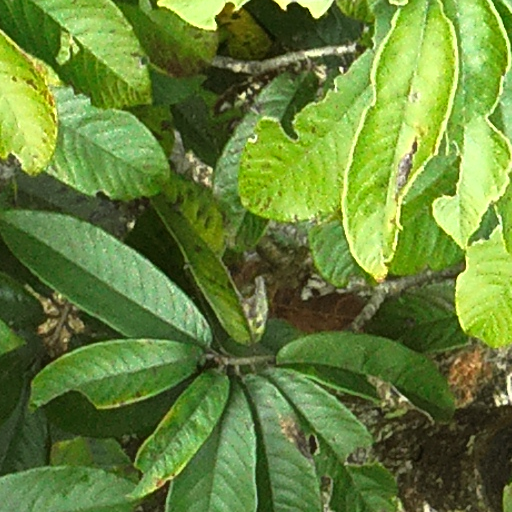
Species: Virola surinamensis
GBIF accepted scientific name: Virola surinamensis
Crown area (m\u00b2): 63.953